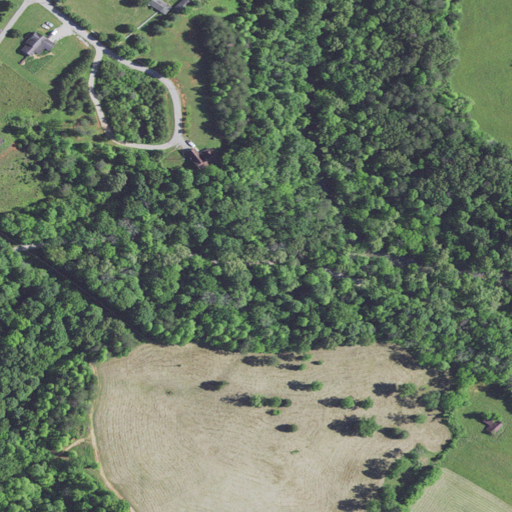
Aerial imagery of valley in Kentucky named Shearer Valley containing deciduous forest, open development, shrub, pasture, mixed forest, medium intensity development, low intensity development, and grassland